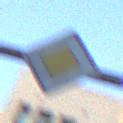
Verkehrszeichen: Vorfahrtsstrasse
Umgebung: Outdoor, Urban
Tageszeit: SunriseSunset
Wetter: Clear
Licht: Natural
Jahreszeit: NotSpecified
Kontrast: LowContrast